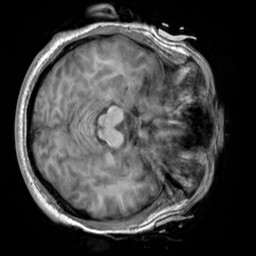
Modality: T1w
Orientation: axial
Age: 45
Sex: male
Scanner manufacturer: siemens
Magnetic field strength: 3 T
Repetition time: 2.3 s
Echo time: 0.00303 s